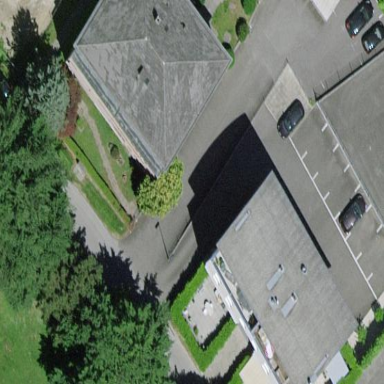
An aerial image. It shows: Apartments building with round-shaped roof.